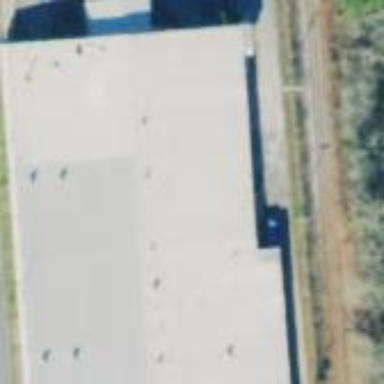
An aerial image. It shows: Industrial building.